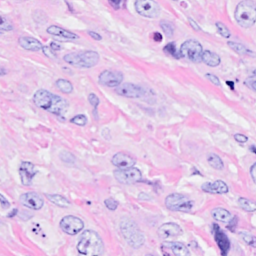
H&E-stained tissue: Breast